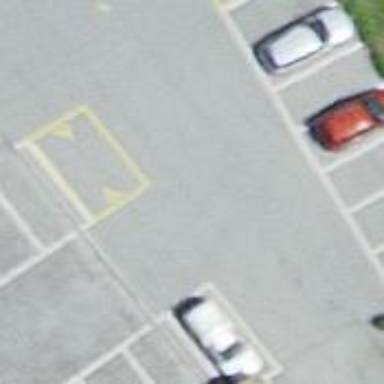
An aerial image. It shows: Parking aisle designated as service road.